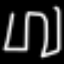
Label: pants